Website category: university
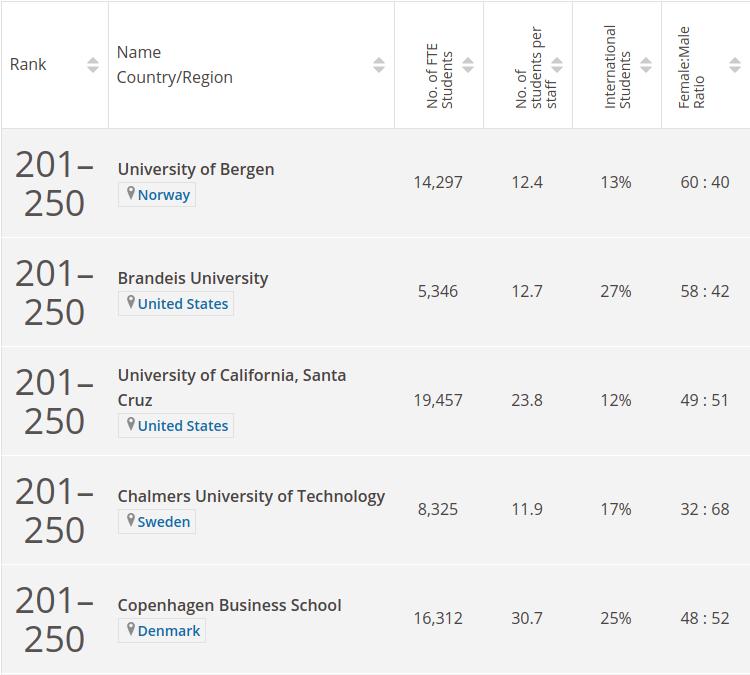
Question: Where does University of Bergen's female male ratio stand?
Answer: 60 : 40

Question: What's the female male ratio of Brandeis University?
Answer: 58 : 42

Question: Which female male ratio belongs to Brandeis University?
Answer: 58 : 42

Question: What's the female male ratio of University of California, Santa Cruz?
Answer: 49 : 51

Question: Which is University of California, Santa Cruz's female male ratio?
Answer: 49 : 51

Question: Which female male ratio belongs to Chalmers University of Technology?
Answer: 32 : 68

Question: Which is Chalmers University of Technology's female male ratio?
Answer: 32 : 68

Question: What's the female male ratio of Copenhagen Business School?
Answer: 48 : 52

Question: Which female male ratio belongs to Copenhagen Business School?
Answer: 48 : 52

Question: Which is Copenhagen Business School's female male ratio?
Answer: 48 : 52

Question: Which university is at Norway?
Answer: University of Bergen

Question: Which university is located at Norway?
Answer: University of Bergen

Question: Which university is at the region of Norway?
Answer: University of Bergen

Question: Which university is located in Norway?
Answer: University of Bergen

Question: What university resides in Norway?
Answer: University of Bergen

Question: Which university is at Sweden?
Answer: Chalmers University of Technology

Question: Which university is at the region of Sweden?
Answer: Chalmers University of Technology

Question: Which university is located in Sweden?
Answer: Chalmers University of Technology

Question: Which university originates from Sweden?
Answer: Chalmers University of Technology

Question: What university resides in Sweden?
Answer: Chalmers University of Technology

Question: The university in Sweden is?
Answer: Chalmers University of Technology

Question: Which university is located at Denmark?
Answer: Copenhagen Business School

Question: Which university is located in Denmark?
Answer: Copenhagen Business School

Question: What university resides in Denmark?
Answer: Copenhagen Business School

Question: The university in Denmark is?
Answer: Copenhagen Business School

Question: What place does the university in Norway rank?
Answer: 201250

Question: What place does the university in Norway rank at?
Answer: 201250

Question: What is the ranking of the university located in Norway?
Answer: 201250

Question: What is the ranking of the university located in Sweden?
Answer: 201250

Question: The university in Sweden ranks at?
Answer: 201250

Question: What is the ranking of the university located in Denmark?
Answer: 201250